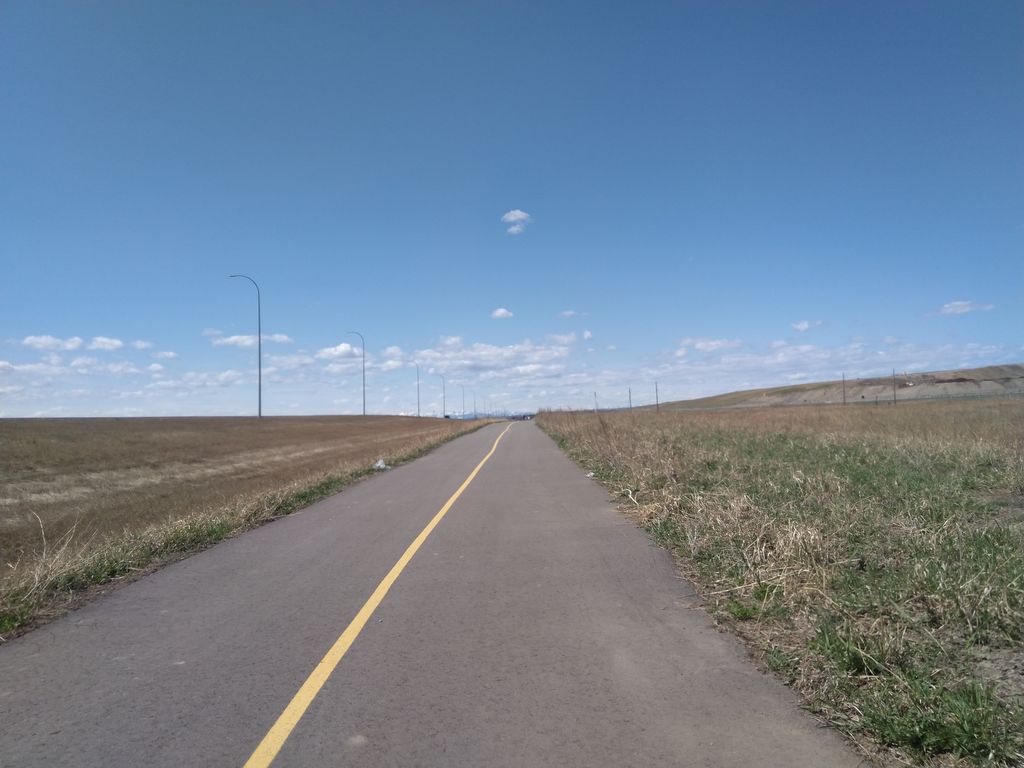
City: calgary